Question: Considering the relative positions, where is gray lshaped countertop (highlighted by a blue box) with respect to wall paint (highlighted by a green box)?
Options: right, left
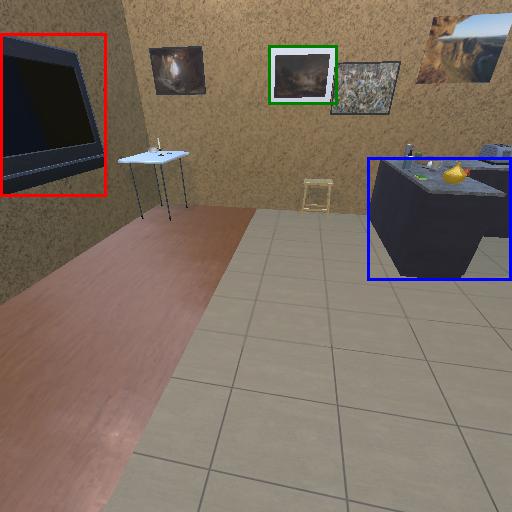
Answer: right